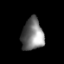
Tissue: lung
Cell type: Myeloid cells
Senescence score: 0.5568
Nuclear area (px): 680
Mean DAPI intensity: 121.343